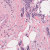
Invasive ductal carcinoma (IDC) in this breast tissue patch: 1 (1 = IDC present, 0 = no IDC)